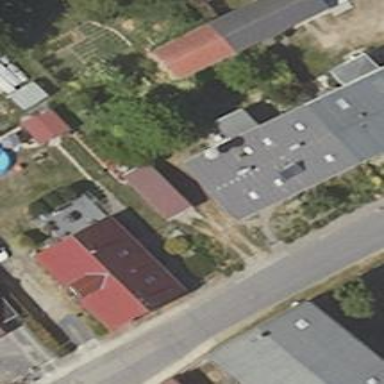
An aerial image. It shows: Semi-detached house with gabled roof.